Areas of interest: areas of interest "Exhibition and Convention Center"
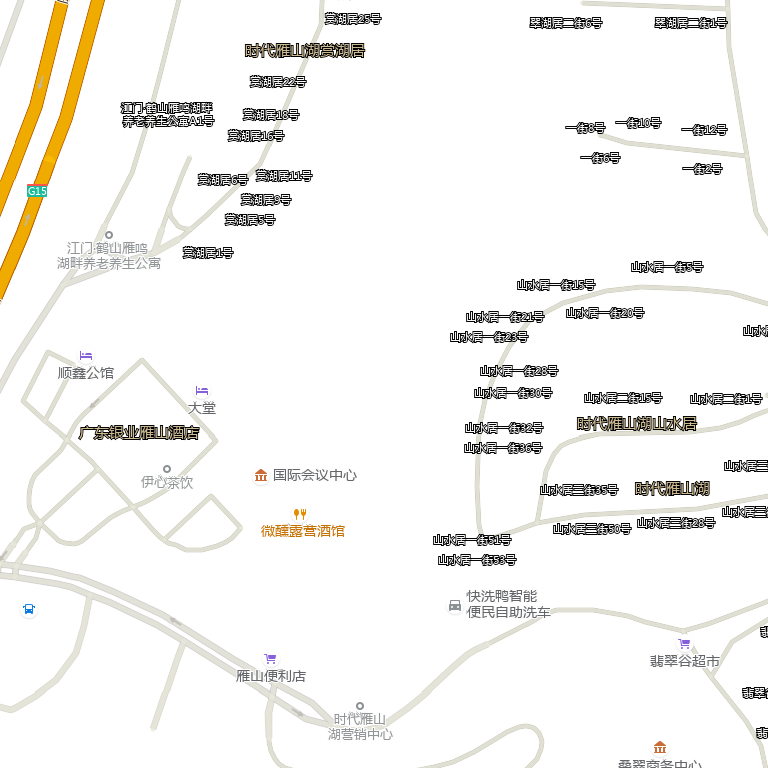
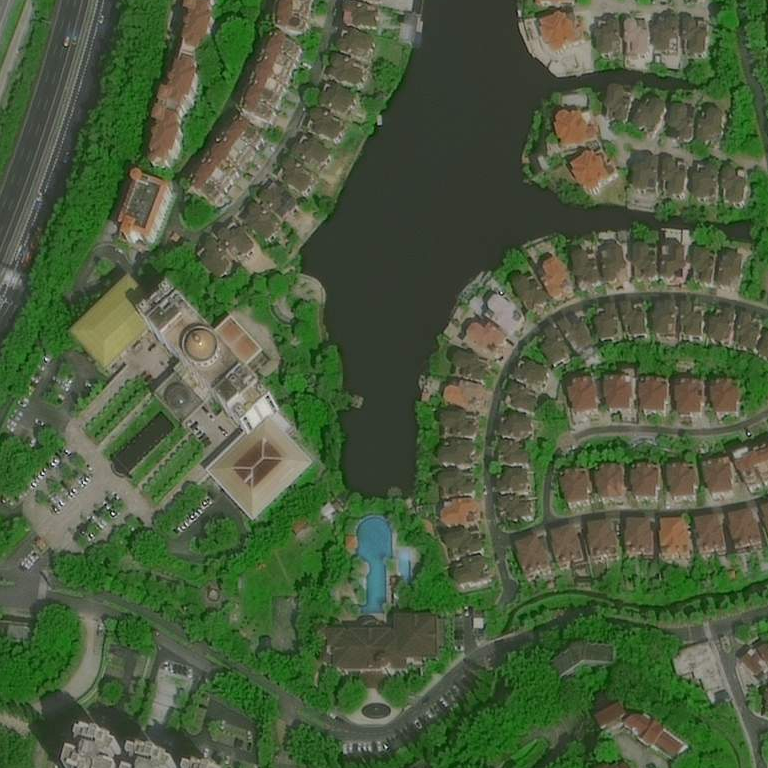